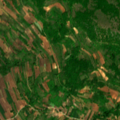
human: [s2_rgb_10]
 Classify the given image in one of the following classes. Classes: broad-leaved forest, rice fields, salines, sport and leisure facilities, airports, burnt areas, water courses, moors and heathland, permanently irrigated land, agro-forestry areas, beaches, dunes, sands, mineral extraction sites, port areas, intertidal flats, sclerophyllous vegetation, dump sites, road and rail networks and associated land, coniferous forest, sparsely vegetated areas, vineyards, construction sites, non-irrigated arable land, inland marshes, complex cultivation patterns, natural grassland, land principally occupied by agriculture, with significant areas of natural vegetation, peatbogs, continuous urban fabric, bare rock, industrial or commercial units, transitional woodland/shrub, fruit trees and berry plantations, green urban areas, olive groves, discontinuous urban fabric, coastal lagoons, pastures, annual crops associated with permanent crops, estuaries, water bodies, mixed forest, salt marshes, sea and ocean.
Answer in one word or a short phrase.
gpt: complex cultivation patterns, land principally occupied by agriculture, with significant areas of natural vegetation, broad-leaved forest, natural grassland